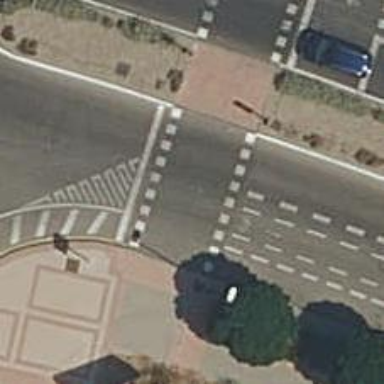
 there are traffic signals and zebra crossing."